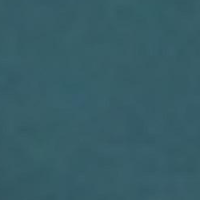
EUNIS habitat code: 14
Species observed at this site:
Fulica atra